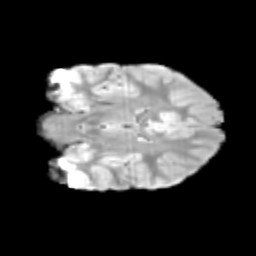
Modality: T2w
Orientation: coronal
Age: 11
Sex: male
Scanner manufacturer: siemens
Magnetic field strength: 3 T
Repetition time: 3.8 s
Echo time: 0.07 s